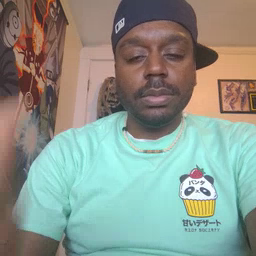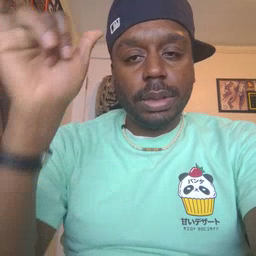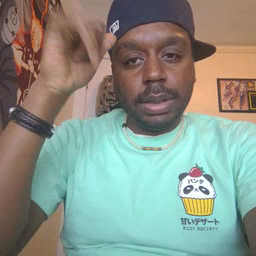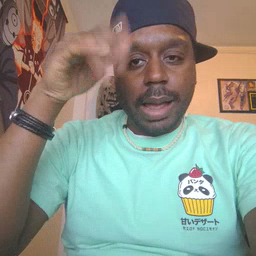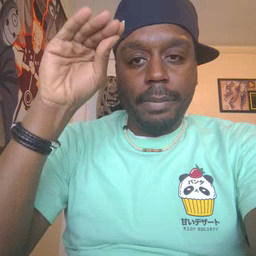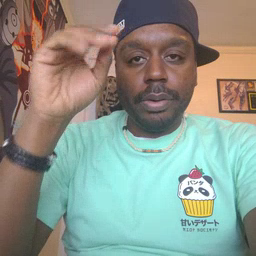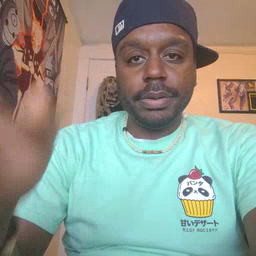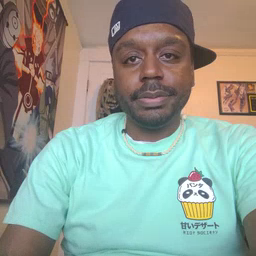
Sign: cowboy